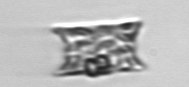
Label: Eucampia